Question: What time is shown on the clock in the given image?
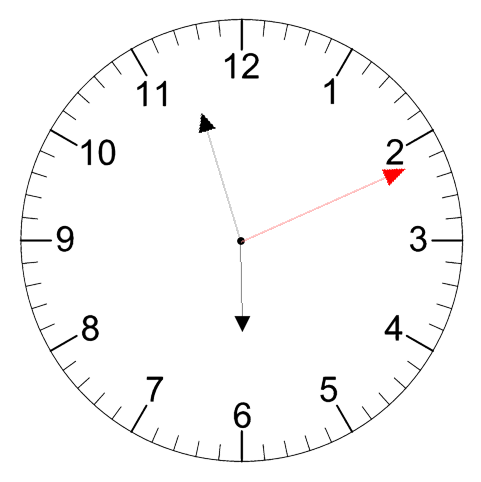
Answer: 05:57:11